Question: I am creating a colour chooser and need to modify one of the colour chooser panels.

What I wanted was, I want to enter input values via the RGB fields to set the colour,The problem is the RGB values seem to be disabled is there a method within the api to turn on the RGB inputs to take a value?
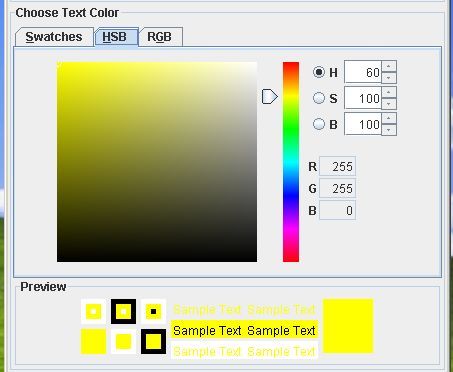
Answer: Seems fine here.

'''
import javax.swing.*;
class ColorChooserTest {
public static void main(String[] args) {
SwingUtilities.invokeLater(new Runnable() {
public void run() {
JOptionPane.showMessageDialog(null, new JColorChooser());
}
});
}
}
'''
---
> Is there anyway you can combine the RGB slider panel and the HSB panel?
Yes, apparently it is possible. Check this (very fragile, poorly laid out) example.

'''
import java.awt.*;
import javax.swing.*;
import javax.swing.colorchooser.*;
import javax.swing.border.*;
class ColorChooserTest2 {
public static void main(String[] args) {
SwingUtilities.invokeLater(new Runnable() {
public void run() {
JColorChooser cc = new JColorChooser();
AbstractColorChooserPanel[] panels = cc.getChooserPanels();
JPanel p = new JPanel();
panels[1].setBorder(
new TitledBorder(panels[1].getDisplayName()));
p.add(panels[1]);
panels[2].setBorder(
new TitledBorder(panels[2].getDisplayName()));
p.add(panels[2]);
JPanel gui = new JPanel(new BorderLayout(2,2));
gui.add(p, BorderLayout.CENTER);
gui.add(cc.getPreviewPanel(), BorderLayout.SOUTH);
JOptionPane.showMessageDialog(null, gui);
}
});
}
}
'''